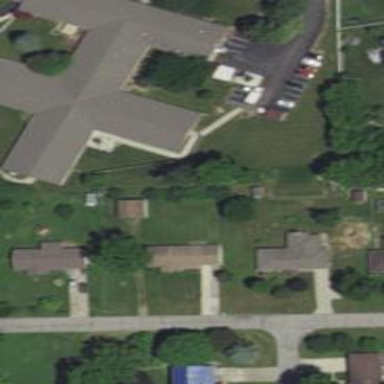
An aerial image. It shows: Nursing home.